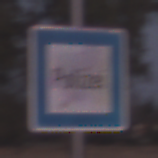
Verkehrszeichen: Polizei
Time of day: SunriseSunset
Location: Outdoor (Nature)
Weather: Clear
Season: NotSpecified
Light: Natural